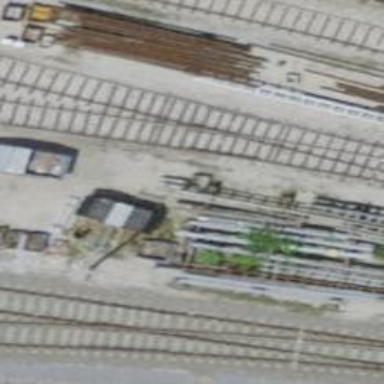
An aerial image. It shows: Railway yard in service.